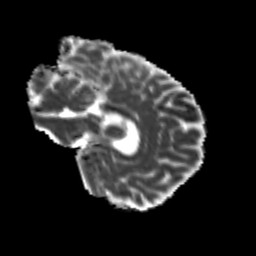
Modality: MD
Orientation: sagittal
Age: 29
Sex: male
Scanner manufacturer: siemens
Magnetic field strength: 3 T
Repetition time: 3.5 s
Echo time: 0.104 s